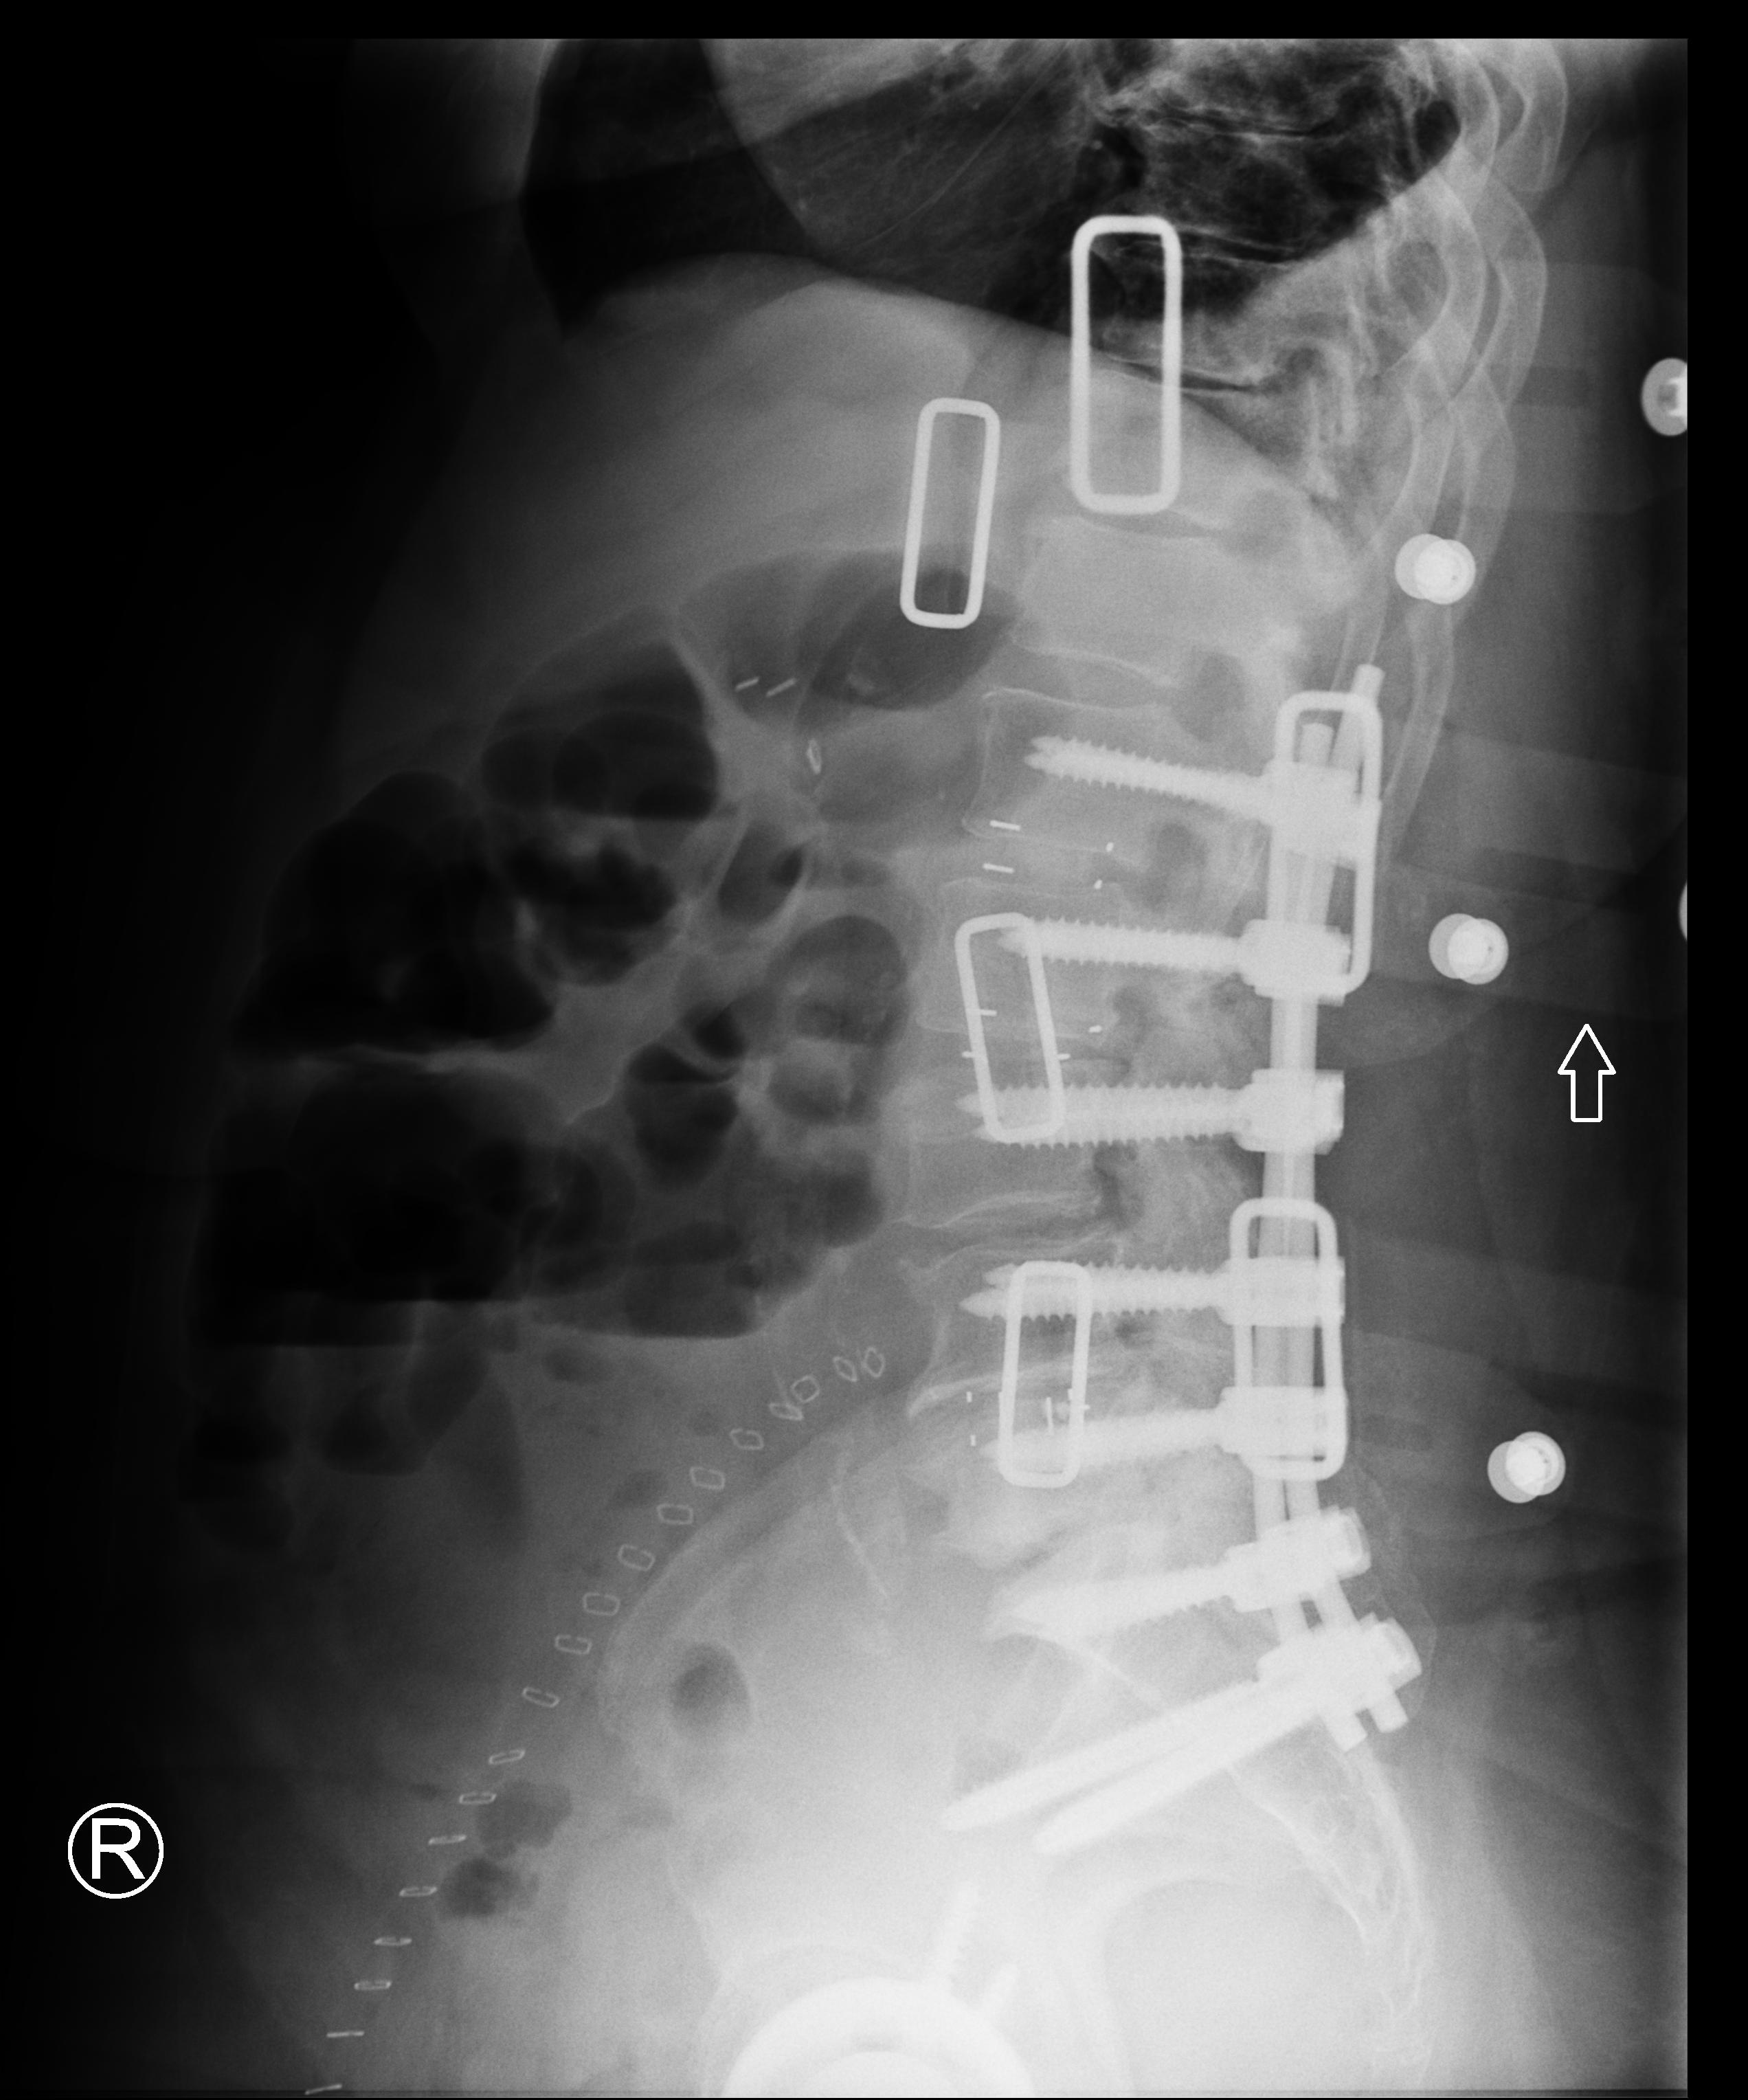
View: LATERAL